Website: lowes
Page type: account-selection
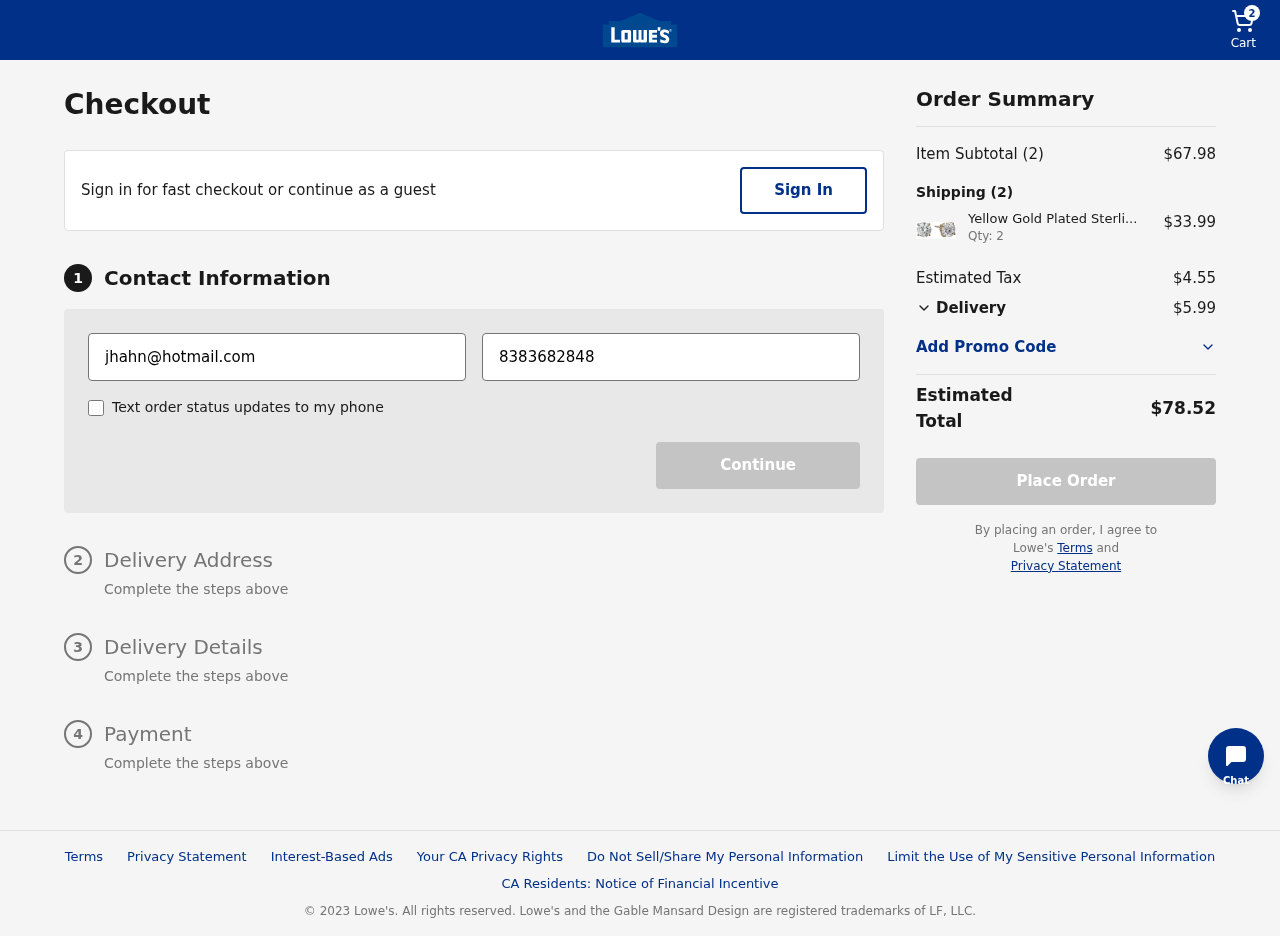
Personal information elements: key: PII_EMAIL
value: jhahn@hotmail.com
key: PII_PHONE
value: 8383682848
Product elements: key: PRODUCT1_NAME
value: Yellow Gold Plated Sterling Silver Stud Earrings set with Round Cut Swarovski Zirconia (4 cttw)
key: PRODUCT1_PRICE
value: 33.99
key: PRODUCT1_QUANTITY
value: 2
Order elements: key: ORDER_NUM_ITEMS
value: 2
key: ORDER_SUBTOTAL
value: $67.98
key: ORDER_TAX
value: $4.55
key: ORDER_SHIPPING_COST
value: $5.99
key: ORDER_TOTAL
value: $78.52